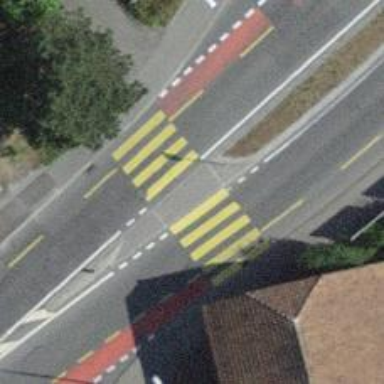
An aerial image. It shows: Uncontrolled zebra crossing with marked island on the road.